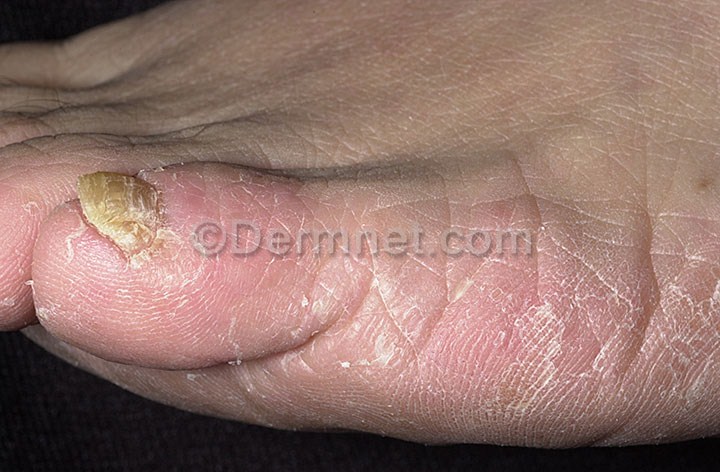
Disease: Tinea Ringworm Candidiasis and other Fungal Infections